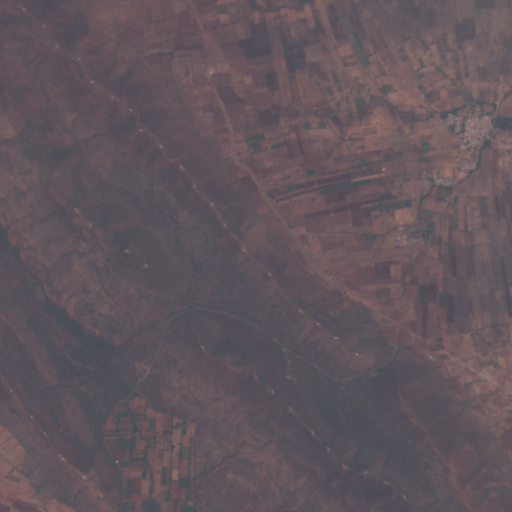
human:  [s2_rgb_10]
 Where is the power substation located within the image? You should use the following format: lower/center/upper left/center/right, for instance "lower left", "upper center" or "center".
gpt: The power substation is located in the center right of the image.
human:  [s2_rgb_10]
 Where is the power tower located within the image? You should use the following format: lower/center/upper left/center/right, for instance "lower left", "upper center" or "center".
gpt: There is no power tower in the image.